Question: I am using a standard UIBUtton where I set border width and a corner radius such as
'''
[button1.layer setCornerRadius: 15.0];
[button1.layer setMasksToBounds:TRUE];
[button1.layer setBorderWidth: 8.0];
'''
As you can see, there are strange artifacts appearing around the rounded corners of the button. Are there any way to get rid of them other then drawing the button manually?

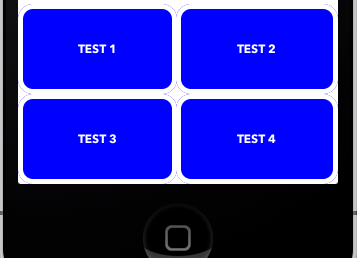
Answer: At the end of the day, the solution that worked for me was to set the border width of the buttons to 0 and then simply draw them on the white background view at the proper offsets. Couldn't take advantage of UIButton's border taking care of the white spacing around each button, but the artifacts are obviously gone.